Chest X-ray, PA view. Patient: 37 years old, sex M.
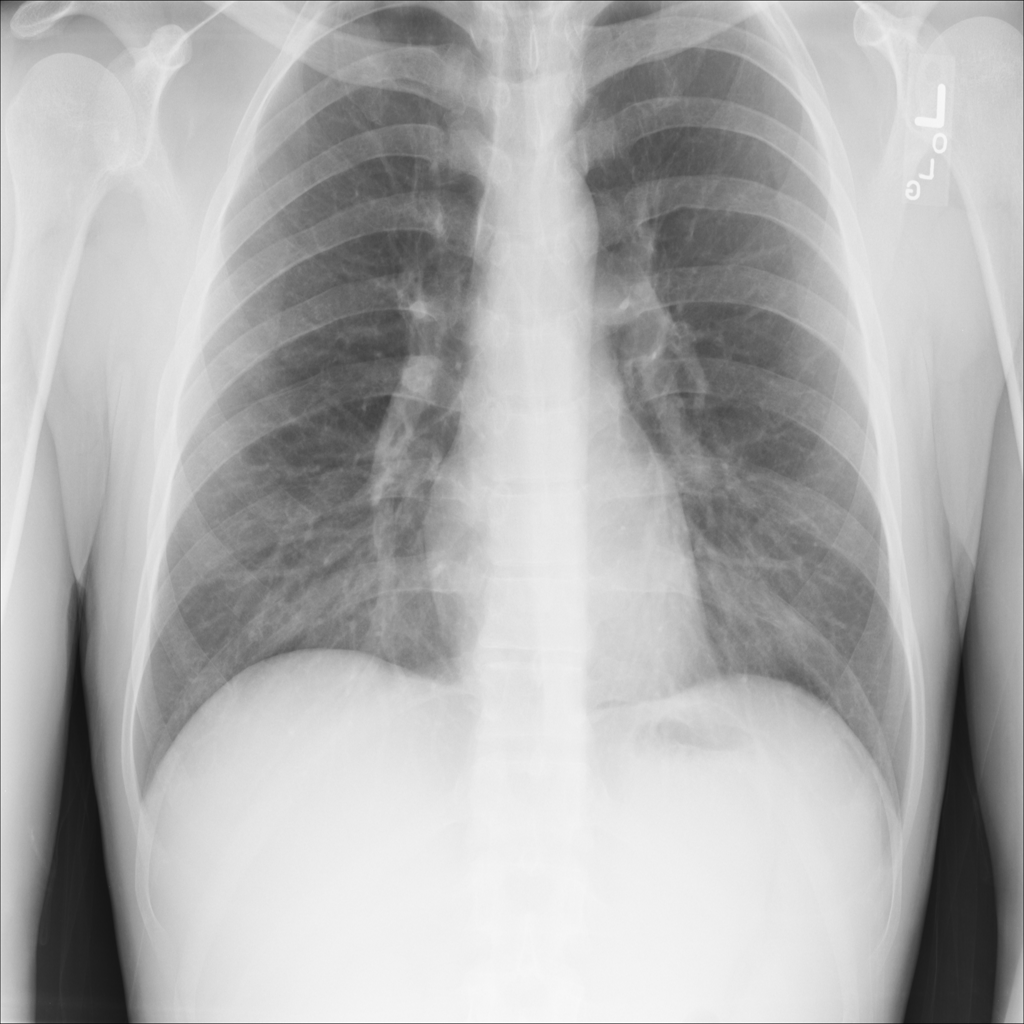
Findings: No Finding